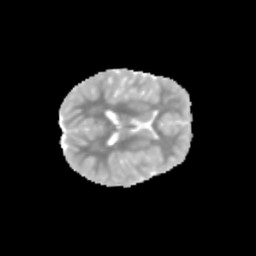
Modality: MD
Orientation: axial
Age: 9
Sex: female
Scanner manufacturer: siemens
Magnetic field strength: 3 T
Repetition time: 3.8 s
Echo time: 0.07 s